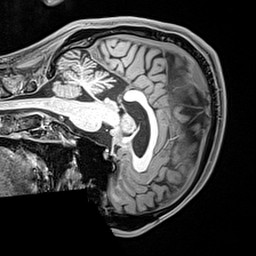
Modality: T1w
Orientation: sagittal
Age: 22
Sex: male
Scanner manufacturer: siemens
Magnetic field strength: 3 T
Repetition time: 2.4 s
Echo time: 0.00217 s